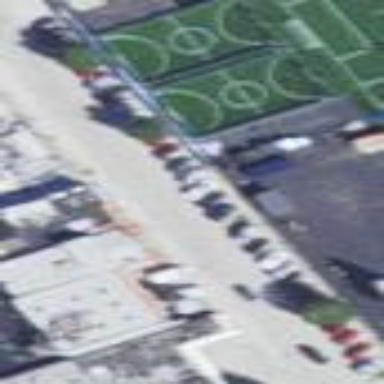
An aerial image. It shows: Street side parking area.